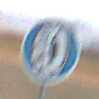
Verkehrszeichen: SchneekettenVorgeschrieben
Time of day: Dawn
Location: Outdoor (Nature)
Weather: Clear
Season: NotSpecified
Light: Natural